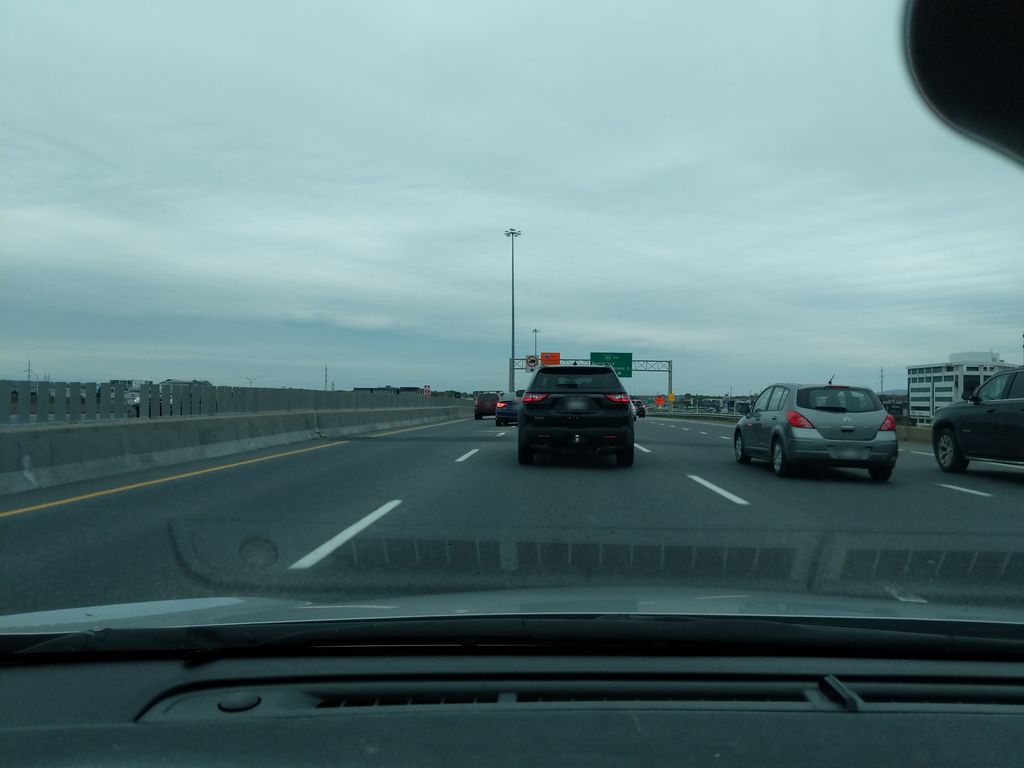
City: quebec_city